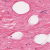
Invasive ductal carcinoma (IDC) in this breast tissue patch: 0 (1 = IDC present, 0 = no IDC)